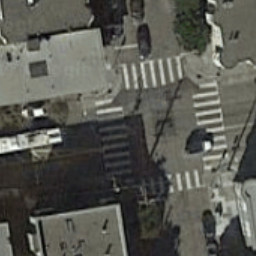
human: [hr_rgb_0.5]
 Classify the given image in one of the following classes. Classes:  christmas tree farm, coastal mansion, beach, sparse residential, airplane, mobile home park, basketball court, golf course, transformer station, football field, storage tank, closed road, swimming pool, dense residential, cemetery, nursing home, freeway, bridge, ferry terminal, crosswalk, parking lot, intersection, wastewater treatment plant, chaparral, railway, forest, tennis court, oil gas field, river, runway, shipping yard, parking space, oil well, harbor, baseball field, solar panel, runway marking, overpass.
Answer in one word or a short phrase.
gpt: crosswalk